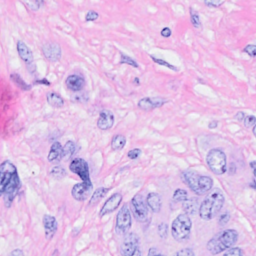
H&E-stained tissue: Breast